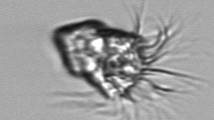
Label: Strombidium_inclinatum